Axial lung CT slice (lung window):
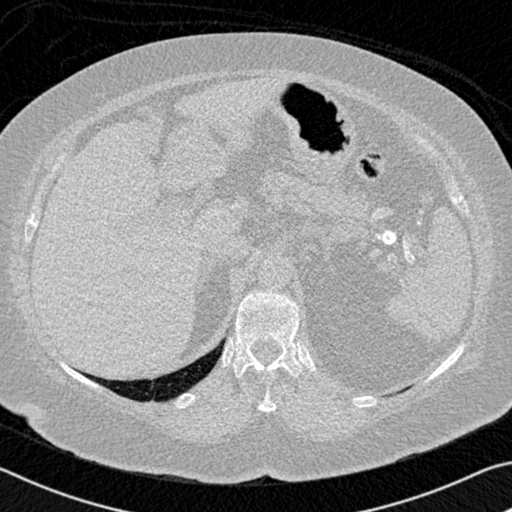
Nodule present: no